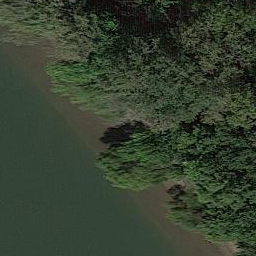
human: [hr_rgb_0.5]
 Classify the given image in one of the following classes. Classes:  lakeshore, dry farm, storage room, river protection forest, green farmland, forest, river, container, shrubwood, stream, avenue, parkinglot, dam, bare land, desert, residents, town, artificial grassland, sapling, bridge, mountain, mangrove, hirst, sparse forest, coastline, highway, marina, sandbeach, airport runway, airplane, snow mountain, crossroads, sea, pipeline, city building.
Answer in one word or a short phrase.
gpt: river protection forest